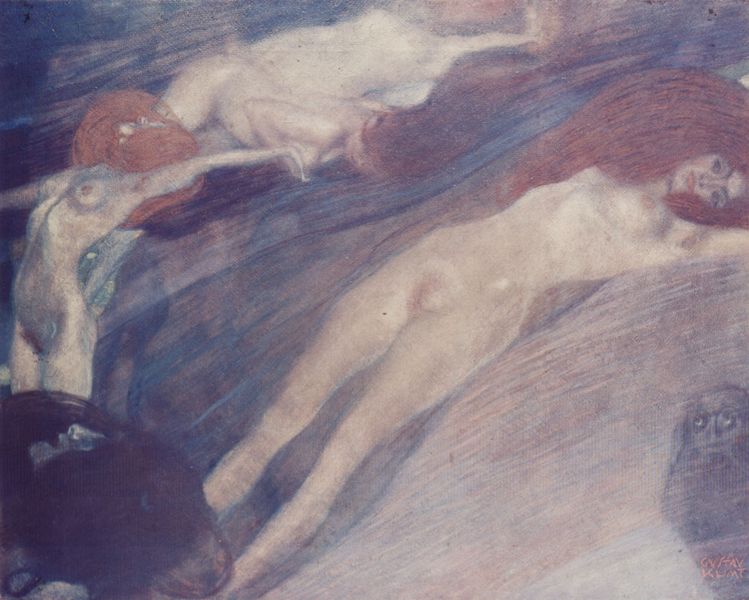
Titel: Bewegte Wasser
Künstler: Gustav Klimt
Standort: New York (New York)
Institution: Privatsammlung
Schlagwörter: akt, blau, dunkel, gemälde, hand, kopf, körper, mann, meer, nackt, wasser, weiß, akte, fluss, frauen, impressionismus, mädchen, ocker, see, teich, bewegung, braun, brust, busen, frau, frisur, geschwungen, grau, haar, hell, mund, nase, orange, rücken, stirn, blick, rot, schleier, tier, beige, symbolismus, tanz, arm, arme, augen, blass, gesicht, inkarnat, lang, leiche, tod, tot, hals, hände, signatur, verzerrung, bach, feld, felder, spiegelung, gewässer, kanal, pastos, auge, haare, haarpracht, kinn, lippen, locken, rosa, schulter, schultern, fliegen, kreis, beine, taille, bein, brüste, welle, wellen, liegen, düster, bogen, balett, studie, abstrakt, farben, fläche, flächen, farbe, formen, lila, nebel, violett, linien, signiert, treiben, strom, strömung, angst, luft, arch, blue, hands, red, white, women, dark, face, girls, hair, jugendstil, klimt, lady, painting, woman, bauch, bronze, nackte, brustwarze, brustwarzen, geschlecht, knie, scham, schenkel, vagina, waden, fliessend, rothaarig, vier, linie, munch, flug, oberfläche, schweben, schwimmen, farbflächen, rippen, traum, form, schraffur, leichen, tote, nixen, tauchen, vorderseite, edvard munch, leben, verschwommen, tümpel, hüfte, man, naked, nude, nudes, nymphe, wesen, hingabe, nymphen, red hair, schamhaare, death, venus, eyes, farbfelder, light, wien, schlieren, skizzen, eule, purple, shadow, mouth, beard, flying, gustav, jugendstill, strecken, fantasie, ungeheuer, climt, arabesken, stierkopf, wiener secession, falling, grotesk, storm, wind, fische, unterwasser, geist, geister, anblicken, jahrhundert, arms, arabeske, back, eye, legs, breasts, lips, long hair, rotes haar, chalk, wash, aktmalerei, dunekl, gustav klimt, floating, gustav climt, meeresgott, venushügel, dying, natural, körüer, fien de siecle, schwimmerinnen, weisse körper, demon, brows, arched, tits, owl, laying, breats, red head, tunterwasser, akizzen, wiener werkstätte, pussy, washed, aktfrauen, sweeping, watching man